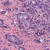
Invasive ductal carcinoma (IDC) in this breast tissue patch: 1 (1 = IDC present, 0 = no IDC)